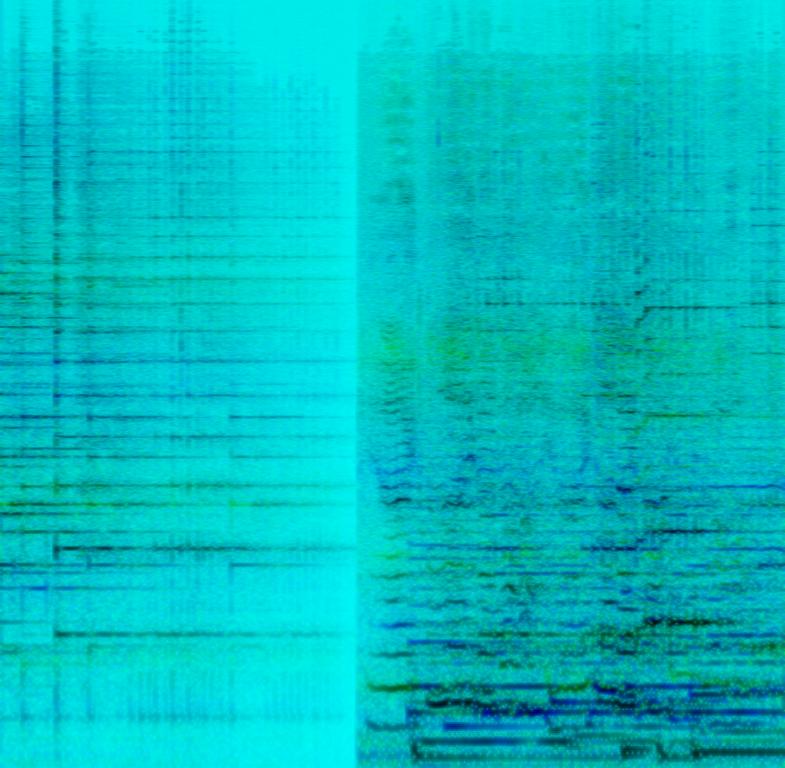
Someone is playing a guitar-like instrument in a tremolo fashion along with someone playing a melody on a harp along with a bass playing the root note. A male voice is singing, sounding sad and sensitive. A backing voice that seems to be female is singing along, providing harmonies. This song may be playing in a dance performance.